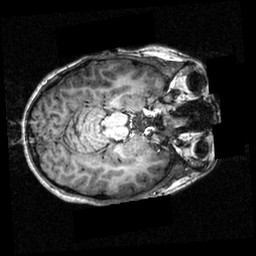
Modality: T1w
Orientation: axial
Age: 20
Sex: female
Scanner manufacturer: siemens
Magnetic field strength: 3.951 T
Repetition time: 1.5 s
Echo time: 0.00335 s